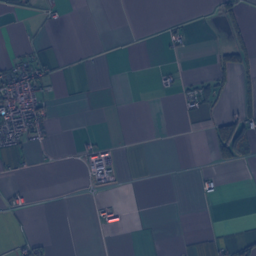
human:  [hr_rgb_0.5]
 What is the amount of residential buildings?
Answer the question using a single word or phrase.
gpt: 1058

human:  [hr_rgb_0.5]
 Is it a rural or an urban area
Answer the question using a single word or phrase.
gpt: urban

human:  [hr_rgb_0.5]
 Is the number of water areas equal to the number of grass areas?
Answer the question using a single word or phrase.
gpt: no

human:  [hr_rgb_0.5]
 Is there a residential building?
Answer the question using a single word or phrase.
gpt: yes

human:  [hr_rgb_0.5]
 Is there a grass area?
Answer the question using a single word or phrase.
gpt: yes

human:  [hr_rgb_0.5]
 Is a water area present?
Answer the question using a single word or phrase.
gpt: yes

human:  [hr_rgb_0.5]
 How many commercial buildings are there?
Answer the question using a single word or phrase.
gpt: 23

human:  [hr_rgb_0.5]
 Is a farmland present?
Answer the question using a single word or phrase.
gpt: yes

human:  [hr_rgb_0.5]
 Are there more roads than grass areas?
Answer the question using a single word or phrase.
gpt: yes

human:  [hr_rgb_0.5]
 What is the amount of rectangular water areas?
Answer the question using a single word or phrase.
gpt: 10

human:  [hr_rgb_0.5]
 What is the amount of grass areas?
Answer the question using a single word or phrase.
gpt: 87

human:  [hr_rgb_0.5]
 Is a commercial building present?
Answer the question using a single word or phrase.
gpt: yes

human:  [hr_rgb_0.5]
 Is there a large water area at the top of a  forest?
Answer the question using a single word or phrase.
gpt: yes

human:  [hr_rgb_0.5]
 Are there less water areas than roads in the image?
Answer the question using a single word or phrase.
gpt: yes

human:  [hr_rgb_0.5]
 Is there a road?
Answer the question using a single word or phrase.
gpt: yes

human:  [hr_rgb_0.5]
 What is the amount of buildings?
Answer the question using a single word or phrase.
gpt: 1099

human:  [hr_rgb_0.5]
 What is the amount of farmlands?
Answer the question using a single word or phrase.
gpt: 34

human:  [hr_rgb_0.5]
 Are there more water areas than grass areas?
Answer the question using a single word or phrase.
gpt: no

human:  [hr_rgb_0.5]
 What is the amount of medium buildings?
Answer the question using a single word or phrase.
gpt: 6

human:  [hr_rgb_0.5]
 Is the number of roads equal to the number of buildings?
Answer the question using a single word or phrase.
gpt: no

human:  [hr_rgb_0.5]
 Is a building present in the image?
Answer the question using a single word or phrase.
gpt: yes

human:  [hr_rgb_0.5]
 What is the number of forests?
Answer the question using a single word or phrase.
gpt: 43

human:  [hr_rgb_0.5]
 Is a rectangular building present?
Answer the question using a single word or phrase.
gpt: yes

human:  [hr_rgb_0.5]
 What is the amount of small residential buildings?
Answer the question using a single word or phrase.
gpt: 1053

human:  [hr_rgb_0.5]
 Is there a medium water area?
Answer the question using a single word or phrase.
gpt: yes

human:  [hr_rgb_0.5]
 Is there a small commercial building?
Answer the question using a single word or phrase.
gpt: yes

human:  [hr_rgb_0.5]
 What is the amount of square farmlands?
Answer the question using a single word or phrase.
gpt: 0

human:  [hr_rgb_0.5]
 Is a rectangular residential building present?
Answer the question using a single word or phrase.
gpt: yes

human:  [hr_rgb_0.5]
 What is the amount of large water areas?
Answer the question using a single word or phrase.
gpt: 6

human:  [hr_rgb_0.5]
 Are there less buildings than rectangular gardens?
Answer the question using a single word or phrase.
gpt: no

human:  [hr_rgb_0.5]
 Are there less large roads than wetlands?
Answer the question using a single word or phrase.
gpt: yes

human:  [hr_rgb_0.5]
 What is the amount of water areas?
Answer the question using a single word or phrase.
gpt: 31

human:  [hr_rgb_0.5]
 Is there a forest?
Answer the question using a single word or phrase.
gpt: yes

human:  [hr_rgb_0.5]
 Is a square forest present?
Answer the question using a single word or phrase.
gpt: yes

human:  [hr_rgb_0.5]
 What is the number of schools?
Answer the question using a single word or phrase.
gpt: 1

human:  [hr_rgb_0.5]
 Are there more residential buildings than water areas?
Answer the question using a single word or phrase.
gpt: yes

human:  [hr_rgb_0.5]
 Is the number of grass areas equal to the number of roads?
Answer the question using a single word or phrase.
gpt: no

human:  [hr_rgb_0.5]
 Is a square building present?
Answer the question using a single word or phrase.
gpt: yes

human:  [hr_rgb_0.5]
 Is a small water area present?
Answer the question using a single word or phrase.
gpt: yes

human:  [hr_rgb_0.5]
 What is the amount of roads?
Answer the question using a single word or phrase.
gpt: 221

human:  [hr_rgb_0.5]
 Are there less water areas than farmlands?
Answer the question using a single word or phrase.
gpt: yes

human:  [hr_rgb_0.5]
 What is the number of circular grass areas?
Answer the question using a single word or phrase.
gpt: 0

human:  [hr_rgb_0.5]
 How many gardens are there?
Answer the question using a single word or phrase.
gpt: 4

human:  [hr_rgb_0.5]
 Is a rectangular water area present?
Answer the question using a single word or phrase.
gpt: yes

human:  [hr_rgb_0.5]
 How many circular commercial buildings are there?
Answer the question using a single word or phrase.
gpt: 0

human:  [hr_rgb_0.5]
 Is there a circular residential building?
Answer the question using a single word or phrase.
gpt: yes

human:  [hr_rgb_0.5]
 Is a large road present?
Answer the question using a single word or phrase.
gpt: no

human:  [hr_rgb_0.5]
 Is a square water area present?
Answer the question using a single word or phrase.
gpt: yes

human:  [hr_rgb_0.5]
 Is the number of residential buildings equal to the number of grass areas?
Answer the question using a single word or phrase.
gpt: no

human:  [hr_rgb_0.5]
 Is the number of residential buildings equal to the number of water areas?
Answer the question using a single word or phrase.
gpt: no

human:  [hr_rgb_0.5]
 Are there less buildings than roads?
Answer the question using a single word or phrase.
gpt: no

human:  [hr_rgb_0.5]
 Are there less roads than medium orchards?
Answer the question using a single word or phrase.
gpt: no

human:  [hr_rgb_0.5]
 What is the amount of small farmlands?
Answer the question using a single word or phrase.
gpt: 1

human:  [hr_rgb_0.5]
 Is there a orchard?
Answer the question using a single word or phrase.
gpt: yes

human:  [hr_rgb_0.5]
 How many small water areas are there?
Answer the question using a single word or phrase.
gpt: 20

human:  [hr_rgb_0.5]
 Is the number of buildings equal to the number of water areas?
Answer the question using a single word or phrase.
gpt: no

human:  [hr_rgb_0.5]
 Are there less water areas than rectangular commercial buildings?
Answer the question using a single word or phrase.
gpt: no

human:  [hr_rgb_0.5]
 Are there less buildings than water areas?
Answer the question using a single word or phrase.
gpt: no

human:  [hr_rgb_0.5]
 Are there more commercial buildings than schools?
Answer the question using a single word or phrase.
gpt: yes

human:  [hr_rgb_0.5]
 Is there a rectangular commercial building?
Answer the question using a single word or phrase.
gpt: yes

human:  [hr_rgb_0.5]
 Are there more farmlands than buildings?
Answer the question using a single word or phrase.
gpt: no

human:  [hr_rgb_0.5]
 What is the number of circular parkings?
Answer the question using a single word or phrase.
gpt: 0

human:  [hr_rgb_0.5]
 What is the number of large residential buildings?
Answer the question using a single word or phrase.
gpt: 0

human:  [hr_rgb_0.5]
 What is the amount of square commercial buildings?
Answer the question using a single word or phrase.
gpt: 0